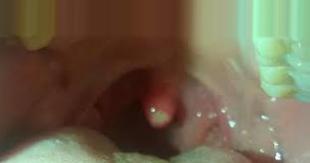
Condition: Mouth Ulcer